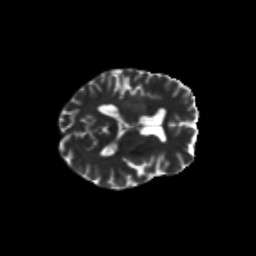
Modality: T2w
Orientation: axial
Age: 47
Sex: female
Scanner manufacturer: siemens
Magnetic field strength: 3 T
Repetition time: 8.6 s
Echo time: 0.095 s